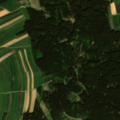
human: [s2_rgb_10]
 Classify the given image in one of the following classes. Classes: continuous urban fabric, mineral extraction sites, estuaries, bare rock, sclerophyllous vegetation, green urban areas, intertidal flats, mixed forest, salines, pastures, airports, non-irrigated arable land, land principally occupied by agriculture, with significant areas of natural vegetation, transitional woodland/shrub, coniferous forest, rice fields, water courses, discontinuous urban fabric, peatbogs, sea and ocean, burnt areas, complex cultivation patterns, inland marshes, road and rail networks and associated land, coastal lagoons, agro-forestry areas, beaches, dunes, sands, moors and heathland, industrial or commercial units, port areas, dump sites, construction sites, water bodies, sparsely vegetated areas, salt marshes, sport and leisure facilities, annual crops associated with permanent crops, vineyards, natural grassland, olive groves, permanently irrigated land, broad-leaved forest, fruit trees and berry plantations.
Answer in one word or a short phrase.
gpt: discontinuous urban fabric, non-irrigated arable land, complex cultivation patterns, coniferous forest